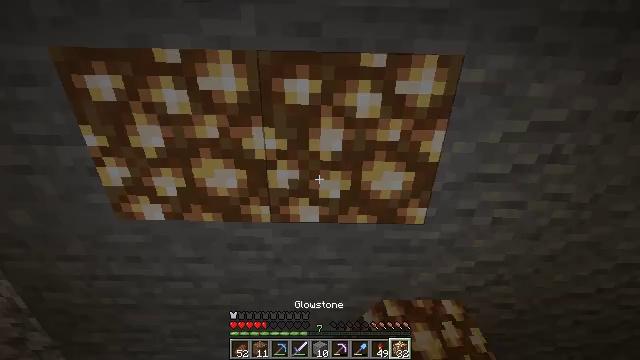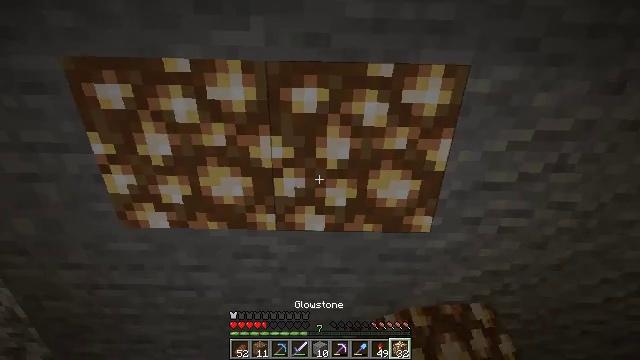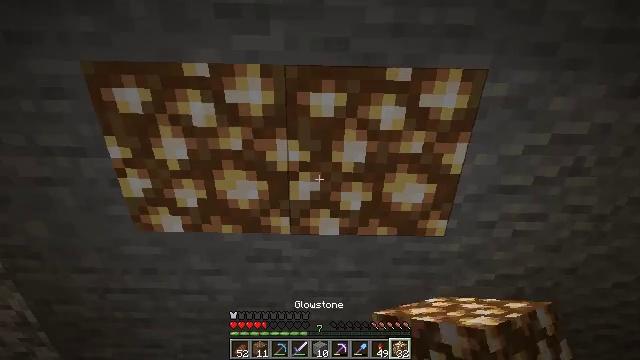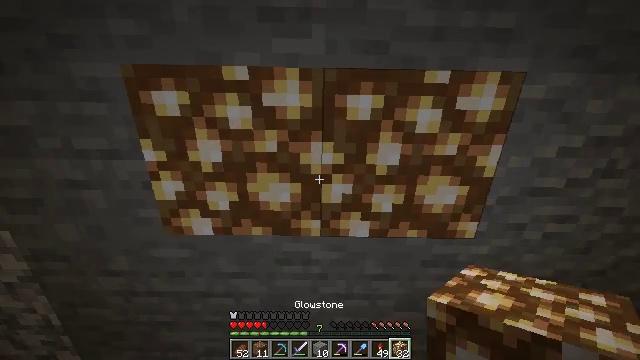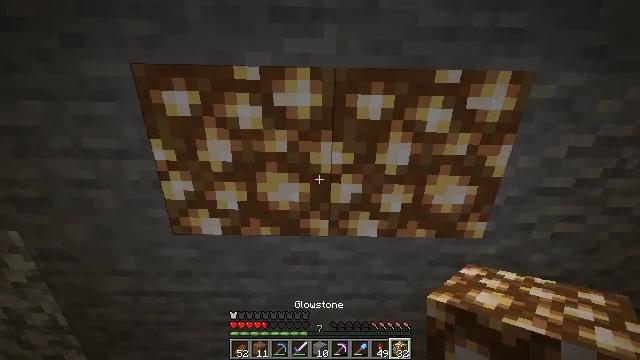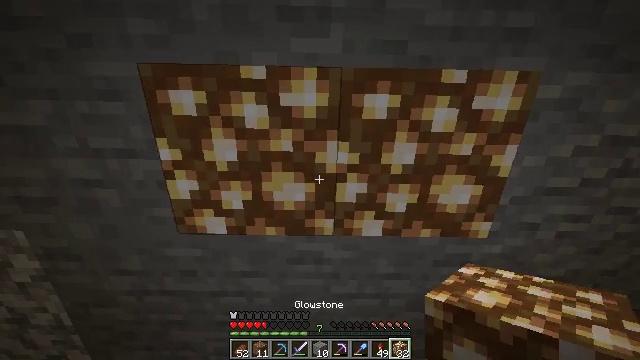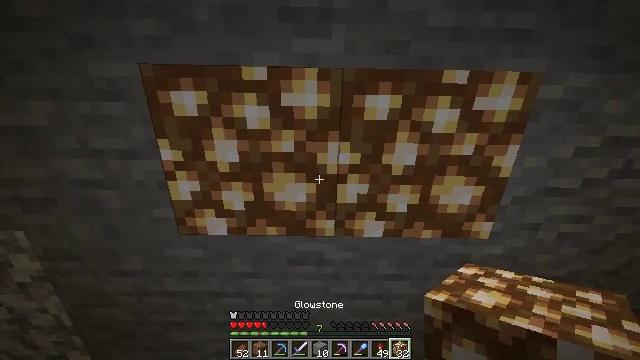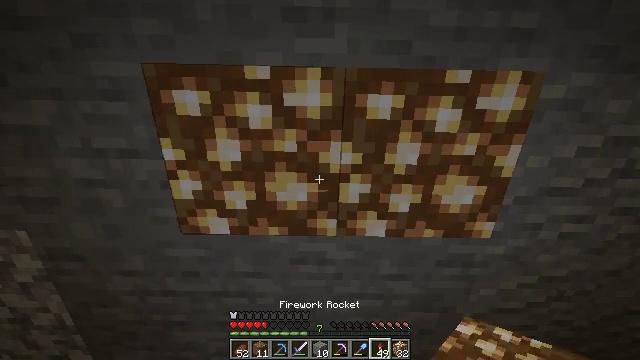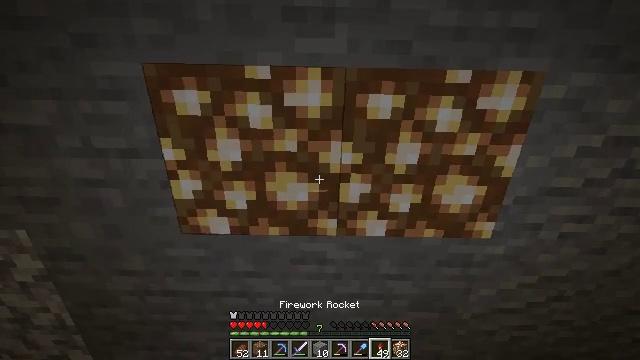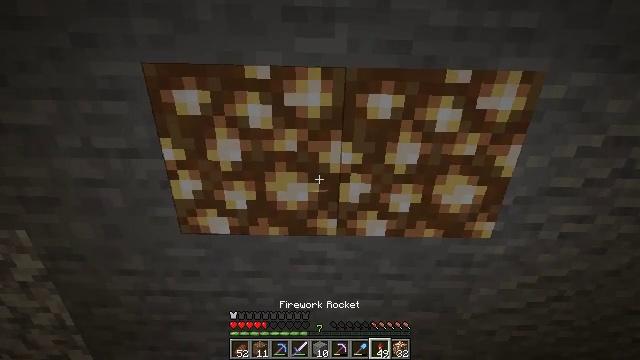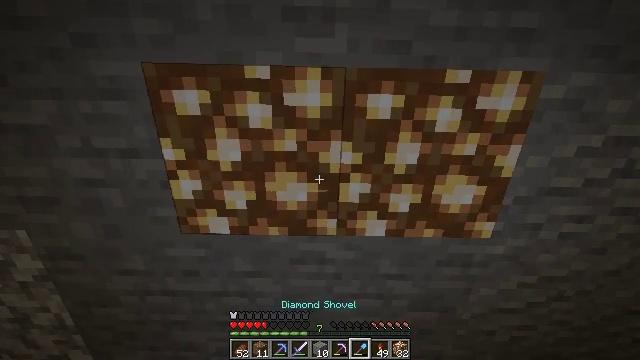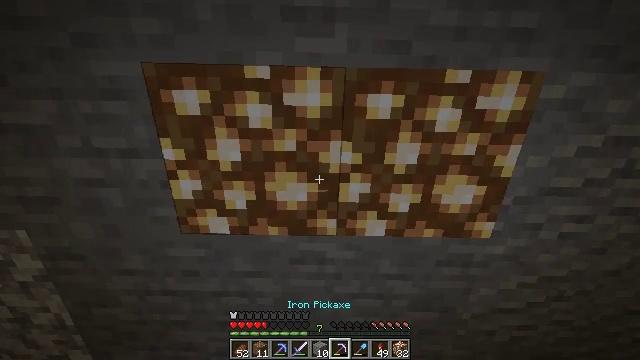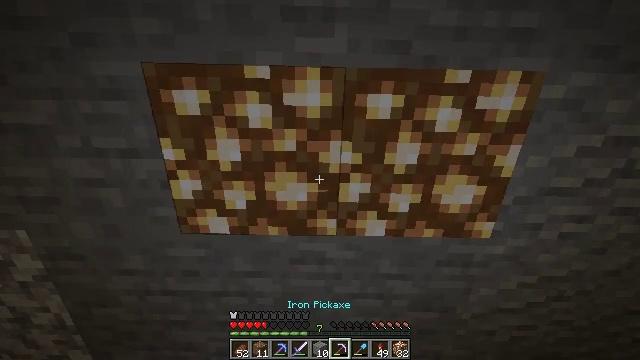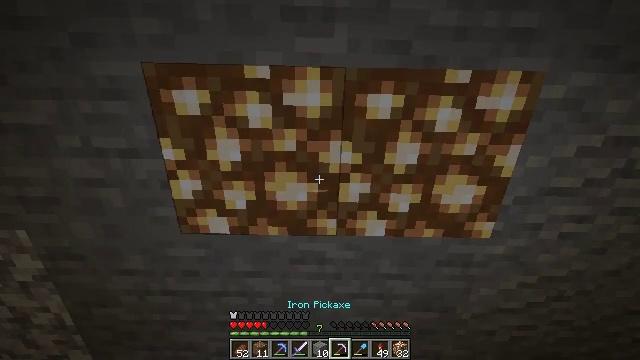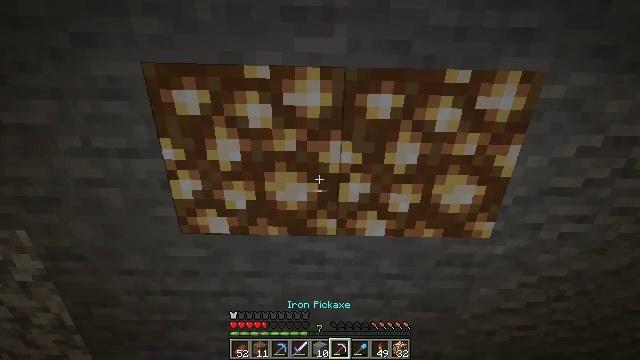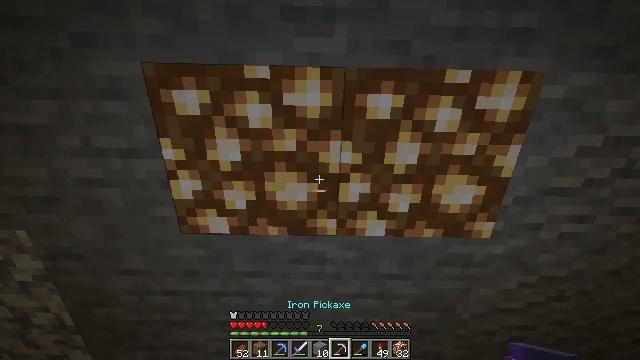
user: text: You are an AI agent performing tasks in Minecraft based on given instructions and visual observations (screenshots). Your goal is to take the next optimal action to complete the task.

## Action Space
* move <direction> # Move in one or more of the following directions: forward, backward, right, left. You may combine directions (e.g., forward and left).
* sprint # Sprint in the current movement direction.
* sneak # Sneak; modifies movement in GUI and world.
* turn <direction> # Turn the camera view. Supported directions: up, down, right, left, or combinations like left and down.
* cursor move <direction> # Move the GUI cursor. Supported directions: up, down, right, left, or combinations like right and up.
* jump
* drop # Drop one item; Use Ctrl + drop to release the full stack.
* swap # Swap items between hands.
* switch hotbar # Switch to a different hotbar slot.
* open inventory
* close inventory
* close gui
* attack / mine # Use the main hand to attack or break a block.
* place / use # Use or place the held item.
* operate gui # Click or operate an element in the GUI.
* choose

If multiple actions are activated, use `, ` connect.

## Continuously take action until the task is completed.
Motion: motion action
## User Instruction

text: Collect glowstone blocks for lighting.
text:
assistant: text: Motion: move left, turn up
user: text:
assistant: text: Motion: move left
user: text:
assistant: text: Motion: no_op
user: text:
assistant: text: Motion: no_op
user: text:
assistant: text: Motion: no_op
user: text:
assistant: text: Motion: no_op
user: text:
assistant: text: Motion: no_op
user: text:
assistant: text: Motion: no_op
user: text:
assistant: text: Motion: no_op
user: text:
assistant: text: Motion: no_op
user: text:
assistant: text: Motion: no_op
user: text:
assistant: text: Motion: no_op
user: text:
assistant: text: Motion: no_op
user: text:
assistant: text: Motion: no_op
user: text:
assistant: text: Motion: no_op
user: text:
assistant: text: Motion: no_op
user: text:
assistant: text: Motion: no_op
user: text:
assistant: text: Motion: no_op
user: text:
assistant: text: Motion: turn left and up
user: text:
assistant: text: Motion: turn left and up
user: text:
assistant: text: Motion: turn left
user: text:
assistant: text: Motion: turn left
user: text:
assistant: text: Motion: turn left
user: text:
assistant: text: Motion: turn left
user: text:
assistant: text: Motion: turn left
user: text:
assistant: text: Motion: attack / mine
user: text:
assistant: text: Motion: attack / mine
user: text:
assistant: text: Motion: attack / mine
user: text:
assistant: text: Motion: attack / mine
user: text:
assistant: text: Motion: attack / mine